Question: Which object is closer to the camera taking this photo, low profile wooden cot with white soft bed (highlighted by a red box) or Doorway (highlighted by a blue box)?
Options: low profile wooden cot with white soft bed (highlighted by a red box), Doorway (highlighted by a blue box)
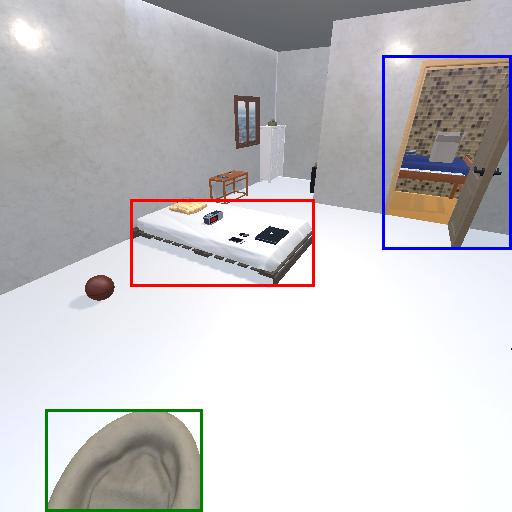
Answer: low profile wooden cot with white soft bed (highlighted by a red box)